Question: I have a code for a navigator which I that works like an accordion.
A picture to demonstrate my navigator:

Ignore the "wierd characters", this is my language.
this is a code example of how it build:
<URL>
As you can see, the navigator is max 3 levels depth.
What I'm trying to achieve is that if the user is browsing category with the id of "13" or so with jQuery I will pick the element with the of 13, and then reveal all the way down to it and mark it in some color.
this is how a link build:
'''
<a class="13" href="category.php?cid=13">blvkym vdpdpvt</a>
'''
I do have an element on the page that holds the ID that im viewing:
'''
<input type="hidden" value="13" id="cid">
'''
This is the code that I tried:
'''
var until = document.getElementsByClassName('depth-two');
$("."+$("#cid").val()).prevUntil(until,"ul").show();
'''
AND:
'''
$("."+$("#cid").val()).prevAll("ul").show();
'''
Unfortunately, it didn't work at all.
Any other ideas?
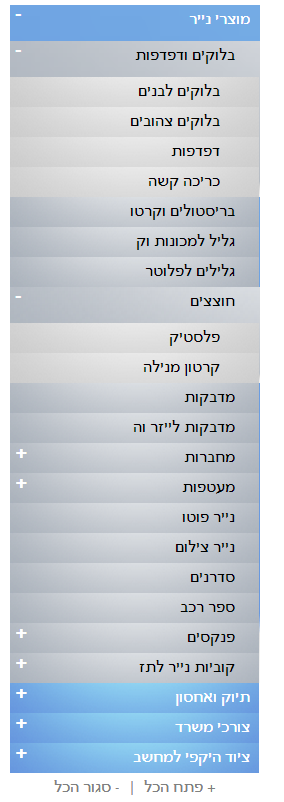
Answer: I think you almost had it. Try this instead:
'''
$("."+$("#cid").val()).parents("ul").show();
'''
'jQuery.prevAll' matches all siblings, but you want to match parents.
### Sibling
A sibling is 'next' to another element. For example:
'''
<div>
<p>Sibling 1</p>
<p>Sibling 2</p>
</div>
'''
Sibling1 and Sibling 2 are siblings of each other. They share the same parent. They are both children of the same parent.
You wanted to search for parents, though.
### Parent
'''
<ul id="A">
<li id="AA">
<ul id="AAA">
<li id="AAAA"></li>
<li id="AAAB"></li>
</ul>
</li>
<li id="AB">
<ul id="ABA">
<li id="ABAA"></li>
<li id="ABAB"></li>
</ul>
</li>
</ul>
'''
Referring to the above example, There is a single, top-level parent element with 'id="A"'. We will refer to elements by their 'id'.
- 'AA''AB''A'- 'AB''AA''A'- 'AAA''AA''A'- 'ABA''AB''A'- 'ABAA''ABAB''ABA''AB''A'- 'ABAB''ABAA''ABA''AB''A'